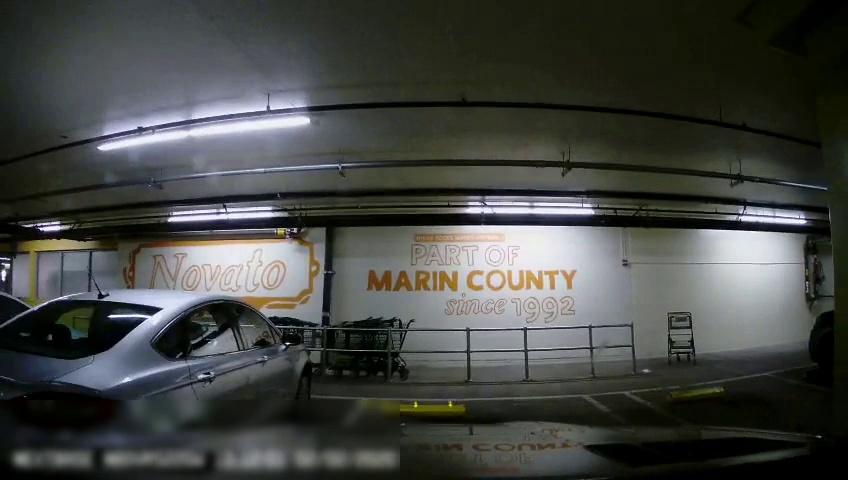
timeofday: Night
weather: Other
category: Drivable Space
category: Vehicles | Car
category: Vehicles | SUV
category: Vehicles | Car